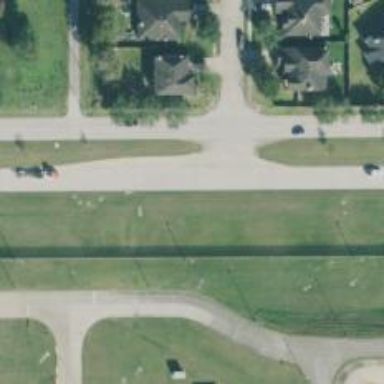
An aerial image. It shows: Secondary road.